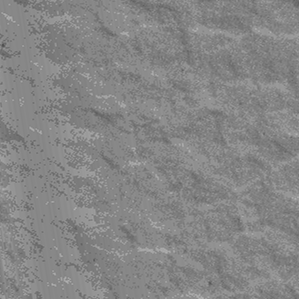
Label: frost